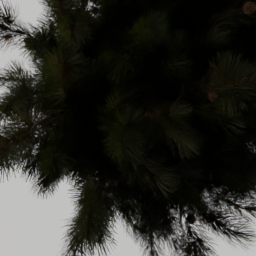
Label: nature